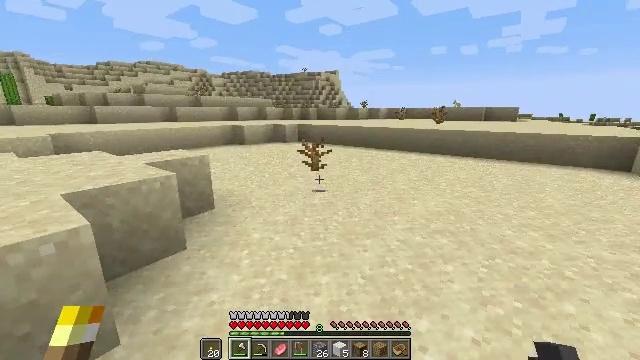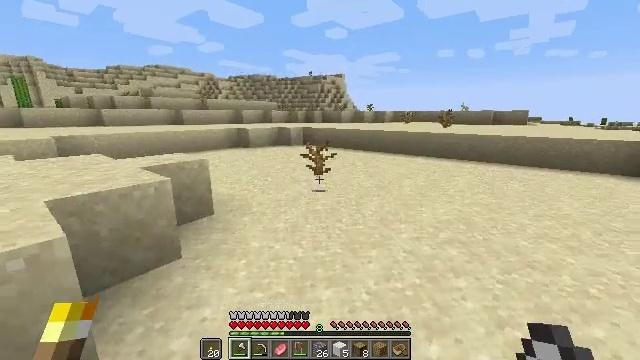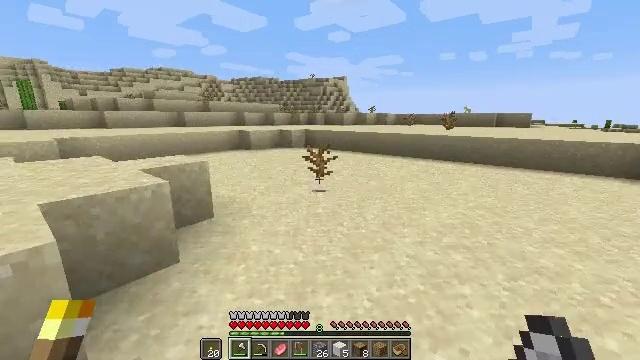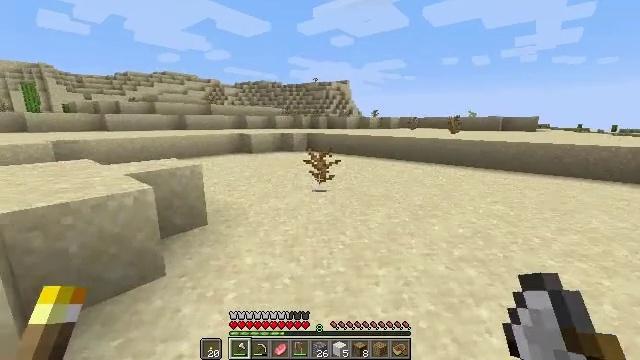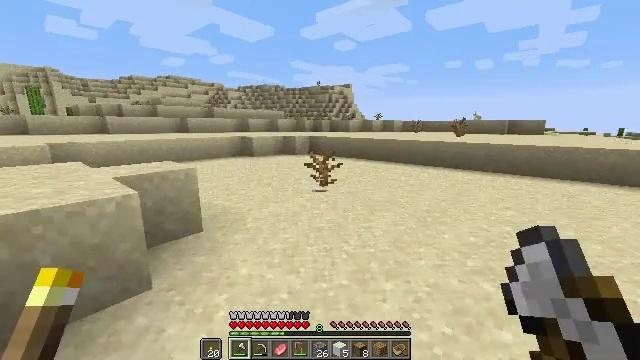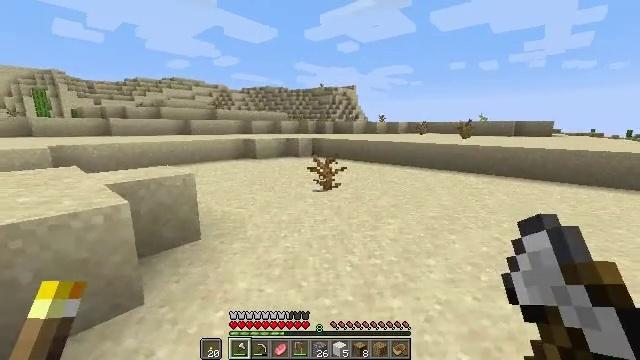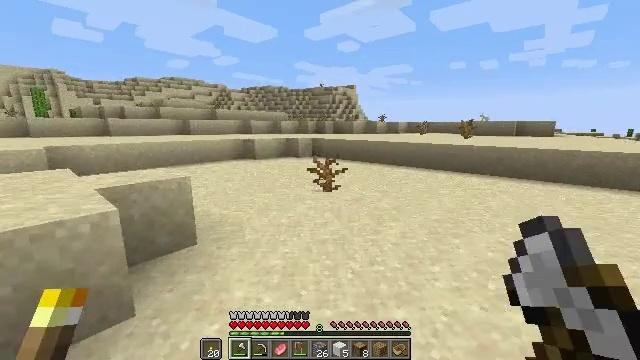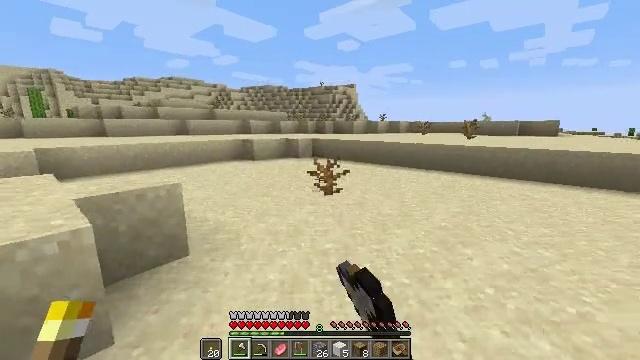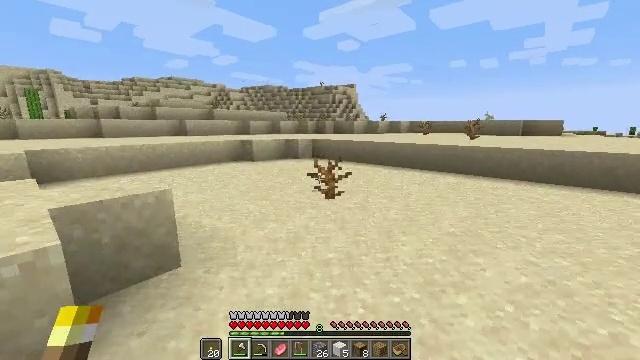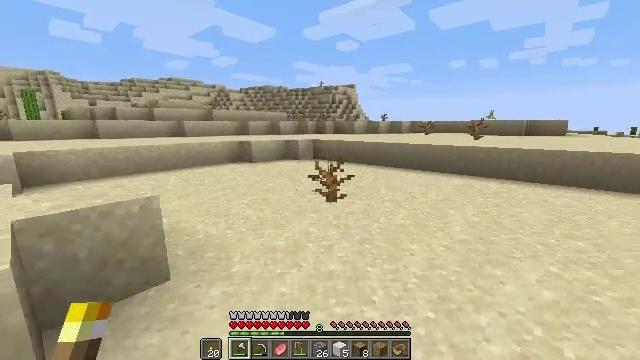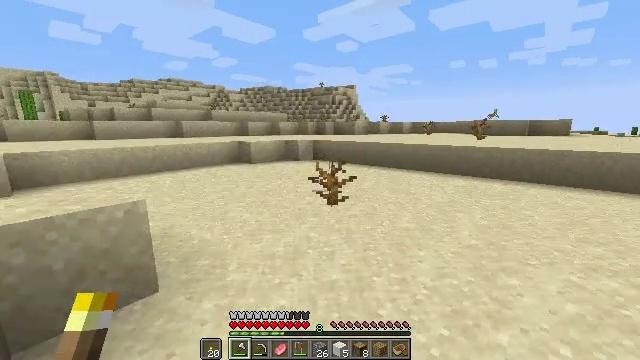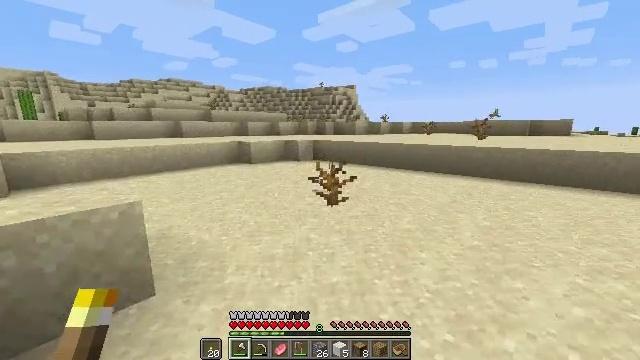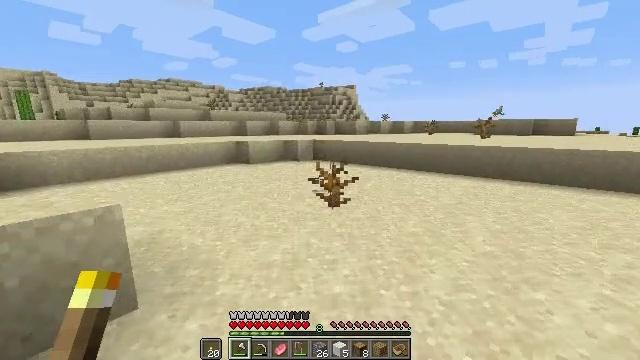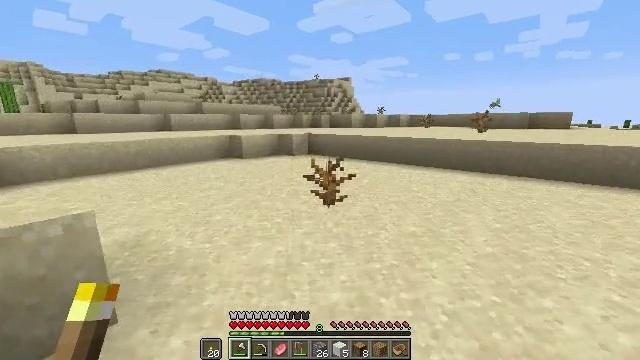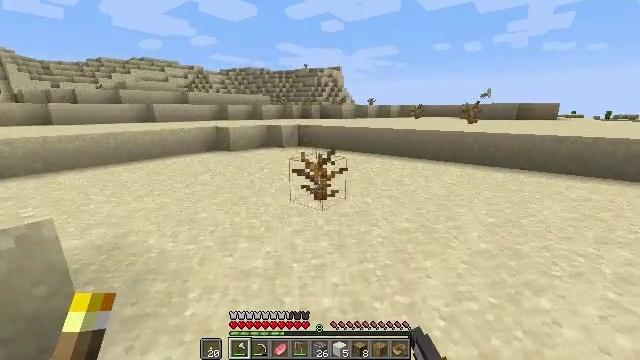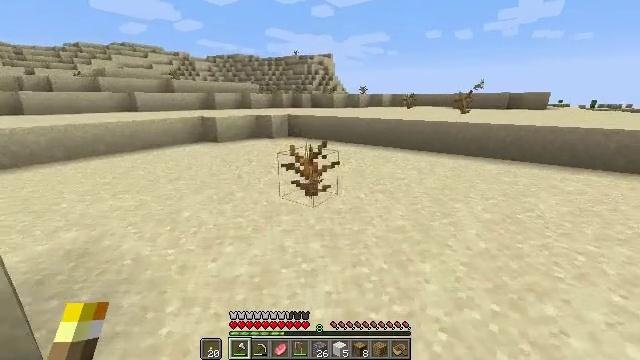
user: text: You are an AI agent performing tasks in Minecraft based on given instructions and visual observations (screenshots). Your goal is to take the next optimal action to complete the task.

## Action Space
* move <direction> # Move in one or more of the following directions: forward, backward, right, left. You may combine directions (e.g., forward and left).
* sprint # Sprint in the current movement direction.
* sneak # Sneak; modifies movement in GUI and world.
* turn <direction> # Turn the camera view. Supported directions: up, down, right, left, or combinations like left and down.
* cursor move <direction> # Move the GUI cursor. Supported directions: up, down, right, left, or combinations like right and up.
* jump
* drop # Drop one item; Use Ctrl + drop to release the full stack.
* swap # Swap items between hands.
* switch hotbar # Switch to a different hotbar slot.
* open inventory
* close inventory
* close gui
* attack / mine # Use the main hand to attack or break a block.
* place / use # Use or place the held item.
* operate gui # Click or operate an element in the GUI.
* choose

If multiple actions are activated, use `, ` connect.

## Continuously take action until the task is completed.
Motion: motion action
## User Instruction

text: Gather a dead bush.
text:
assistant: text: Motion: move forward, turn left
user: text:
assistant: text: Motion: move forward
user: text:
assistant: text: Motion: move forward
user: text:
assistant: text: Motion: move forward
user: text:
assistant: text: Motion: move forward
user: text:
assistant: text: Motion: move forward, attack / mine
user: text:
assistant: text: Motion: move forward, attack / mine
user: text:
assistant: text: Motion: move forward, attack / mine
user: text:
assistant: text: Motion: move forward
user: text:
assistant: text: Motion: move forward
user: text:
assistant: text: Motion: move forward
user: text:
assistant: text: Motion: move forward
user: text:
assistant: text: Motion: move forward, turn right and down, attack / mine
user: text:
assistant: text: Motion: move forward, turn right and down, attack / mine
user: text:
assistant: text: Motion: move forward, turn right and down, attack / mine
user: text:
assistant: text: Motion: move forward, turn right and down
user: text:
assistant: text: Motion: move forward
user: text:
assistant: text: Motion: move forward
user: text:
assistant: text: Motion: move forward
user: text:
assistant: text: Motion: move forward, attack / mine
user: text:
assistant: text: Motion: move forward, attack / mine
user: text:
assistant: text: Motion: move forward, turn left
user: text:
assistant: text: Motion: move forward, turn left
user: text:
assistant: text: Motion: move forward
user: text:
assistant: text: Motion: move forward
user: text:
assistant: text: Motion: move forward
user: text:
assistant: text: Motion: move forward
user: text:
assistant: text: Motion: move forward
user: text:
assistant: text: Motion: move forward, turn right
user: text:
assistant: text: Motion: move forward